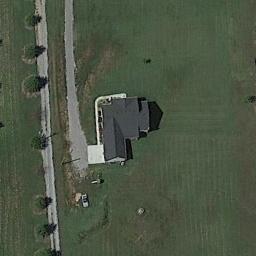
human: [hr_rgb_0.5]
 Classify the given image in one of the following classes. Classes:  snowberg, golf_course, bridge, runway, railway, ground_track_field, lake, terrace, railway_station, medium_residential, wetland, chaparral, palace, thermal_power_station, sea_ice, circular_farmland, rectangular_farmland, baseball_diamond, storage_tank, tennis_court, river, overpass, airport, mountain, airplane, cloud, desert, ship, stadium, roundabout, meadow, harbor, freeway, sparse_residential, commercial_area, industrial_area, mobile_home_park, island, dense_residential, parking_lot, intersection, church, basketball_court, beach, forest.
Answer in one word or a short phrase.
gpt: sparse_residential